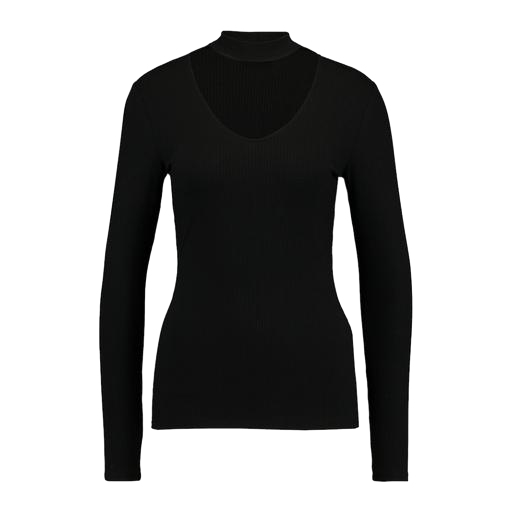
black v-neck top only macy, black henley long-sleeved ribbed-jersey top, black v-neck t-shirt only macy, white background